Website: bh-photo
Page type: billing-address
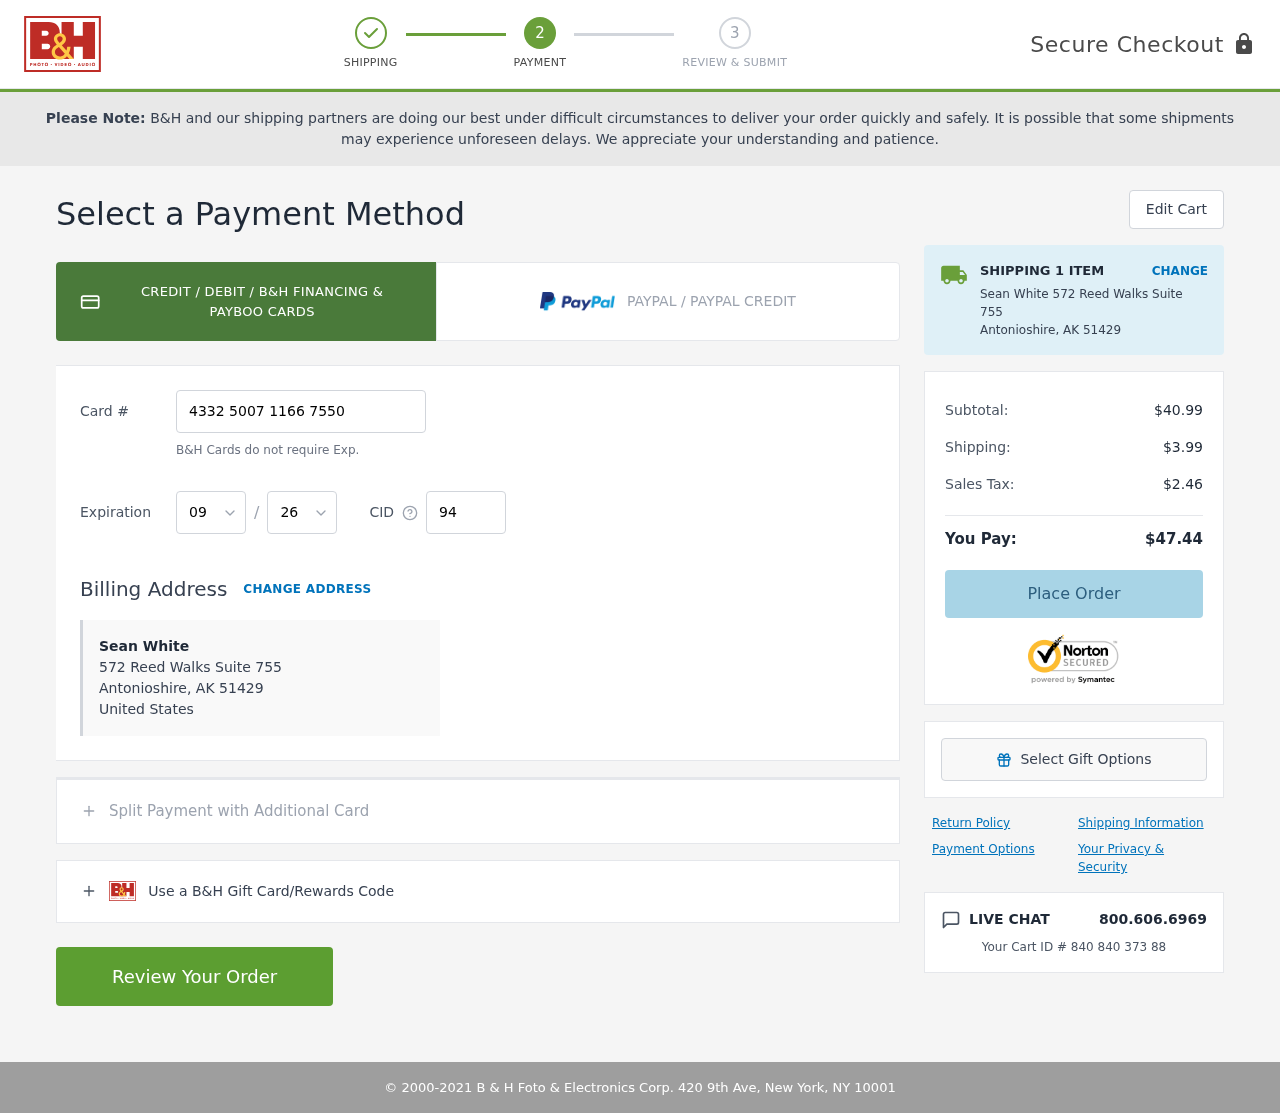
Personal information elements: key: PII_CARD_CVV
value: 944
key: PII_CARD_EXPIRY_MONTH
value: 09
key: PII_CARD_EXPIRY_YEAR
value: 26
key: PII_CARD_NUMBER
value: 4332 5007 1166 7550
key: PII_CITY
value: Antonioshire
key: PII_COUNTRY
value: United States
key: PII_FULLNAME
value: Sean White
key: PII_POSTCODE
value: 51429
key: PII_STATE_ABBR
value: AK
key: PII_STREET
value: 572 Reed Walks Suite 755
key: PII_FULLNAME2
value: Sean White
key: PII_CITY_STATE
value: Antonioshire, AK
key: PII_POSTCODE_FULL
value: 51429
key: PII_POSTCODE_NUMERIC
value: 51429
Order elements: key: ORDER_NUM_ITEMS
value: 1
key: ORDER_SUBTOTAL
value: $40.99
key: ORDER_SHIPPING_COST
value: $3.99
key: ORDER_TAX
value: $2.46
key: ORDER_TOTAL
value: $47.44
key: ORDER_ID
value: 840 840 373 88